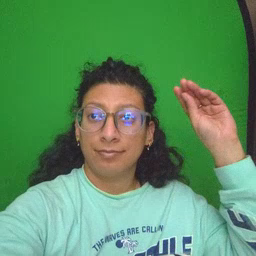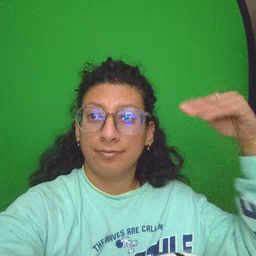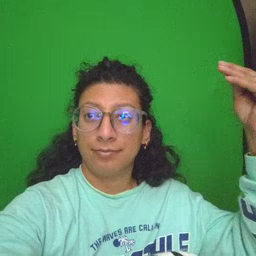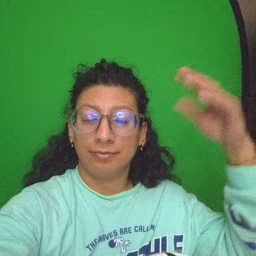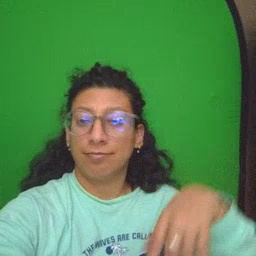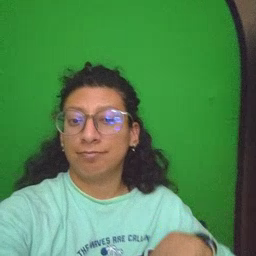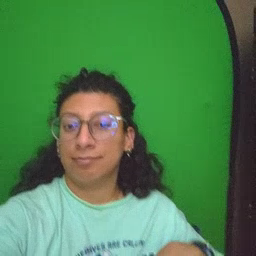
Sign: shower